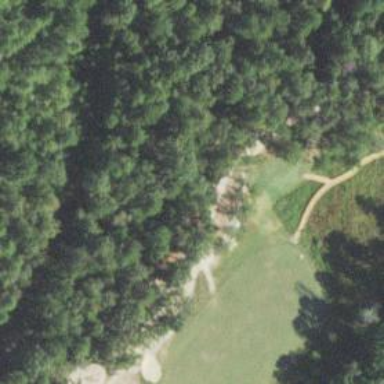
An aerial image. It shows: Service road used as golf cart path.